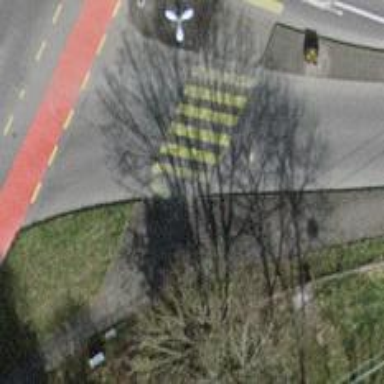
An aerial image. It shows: Kerb barrier.